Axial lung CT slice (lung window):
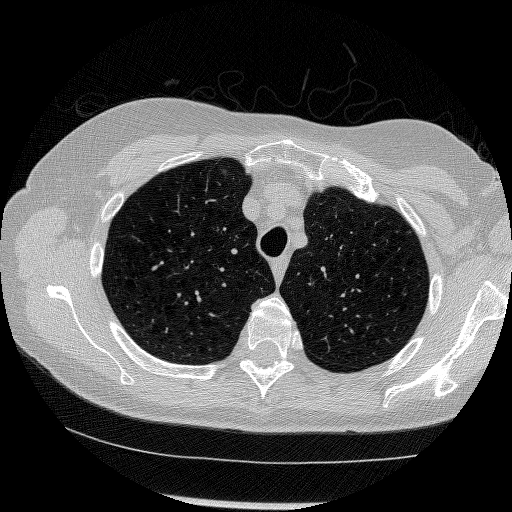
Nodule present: no